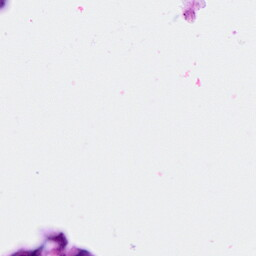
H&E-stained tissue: Breast